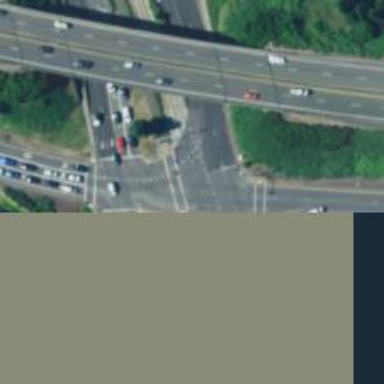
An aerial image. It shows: Busway road.